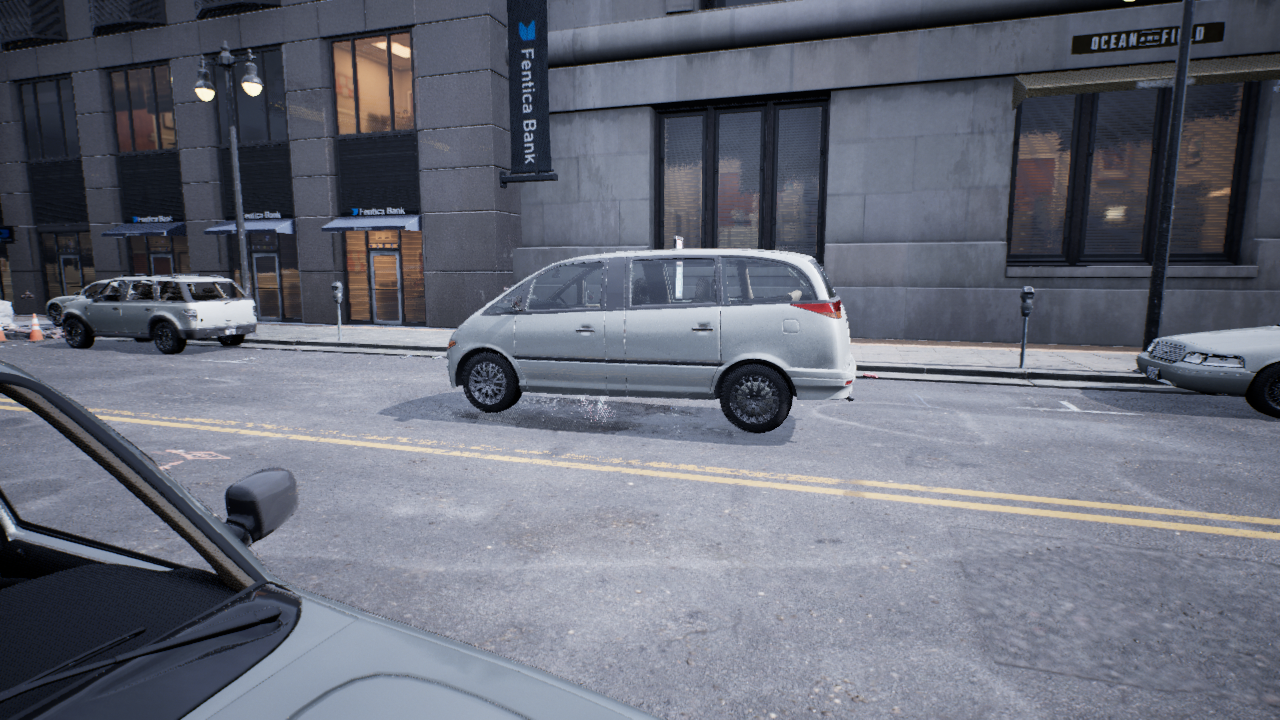
Venue: downtown
Lighting: overcast
Vehicle rig: minivan